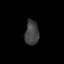
Tissue: lung
Cell type: Others
Senescence score: 0.5862
Nuclear area (px): 341
Mean DAPI intensity: 64.475